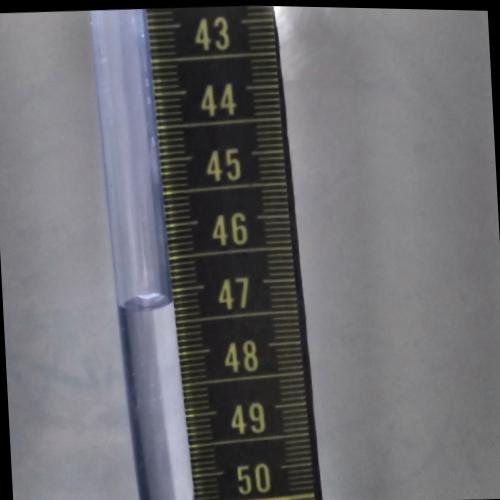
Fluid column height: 47.2 cm